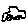
Label: car